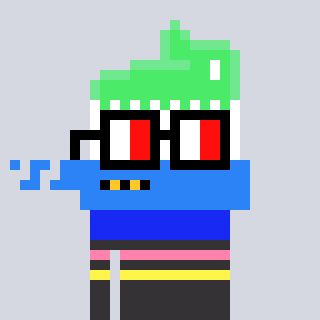
a pixel art character with square glasses with black frames and red eyes, a toothbrush-shaped head and a grayscale-colored body on a cool background